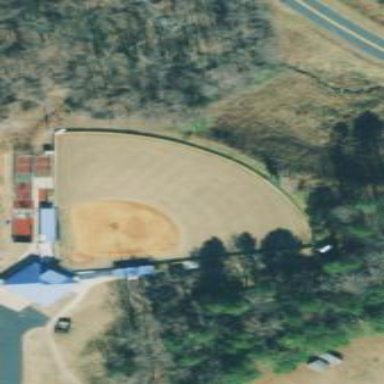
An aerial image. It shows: Softball pitch for leisure land activities.